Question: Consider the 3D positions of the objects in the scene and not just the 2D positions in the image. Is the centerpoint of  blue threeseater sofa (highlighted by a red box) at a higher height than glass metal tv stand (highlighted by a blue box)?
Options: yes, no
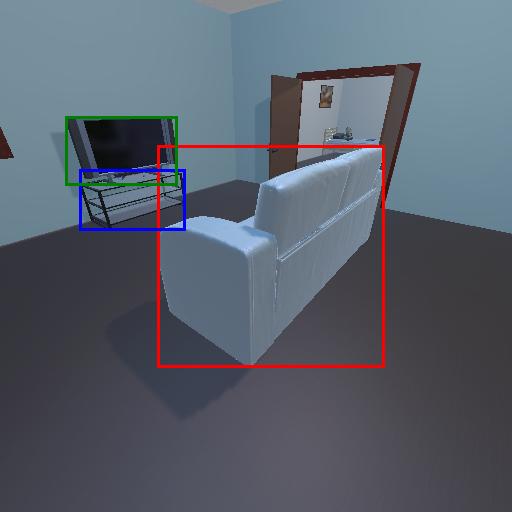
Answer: yes